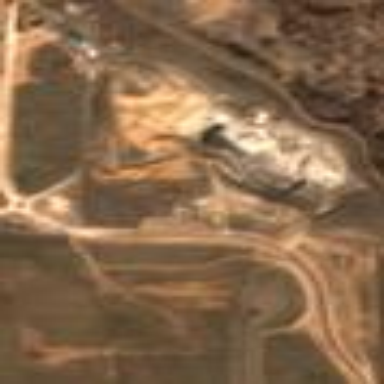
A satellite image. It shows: Quarry area.